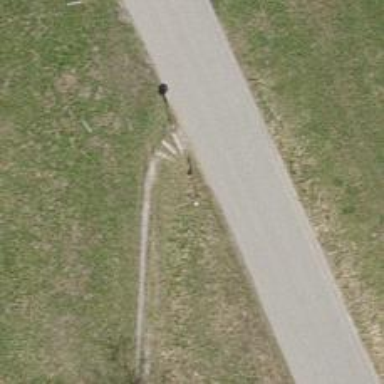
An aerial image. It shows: Guidepost with information.